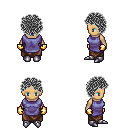
a pixel art fantasy rpg character, female body template, human, tanned skin, chain tabard jacket, robe skirt, gray curly afro hairstyle, gold gloves, metal boots, four views (front, back, left, right), 2x2 character sprite sheet, small pixel art, hard edges, no anti-aliasing